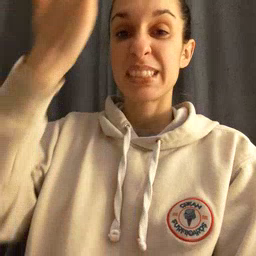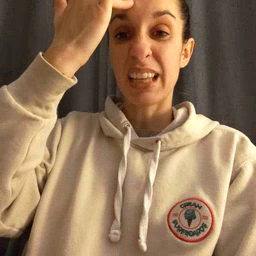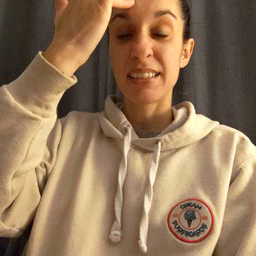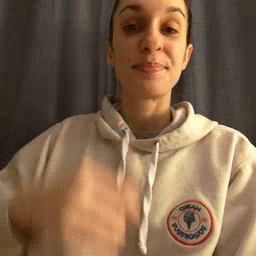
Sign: sick